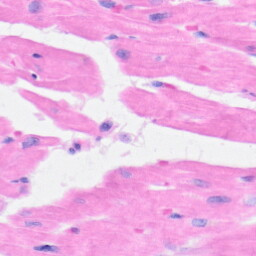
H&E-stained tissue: Heart